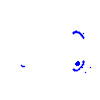
Particle: electron